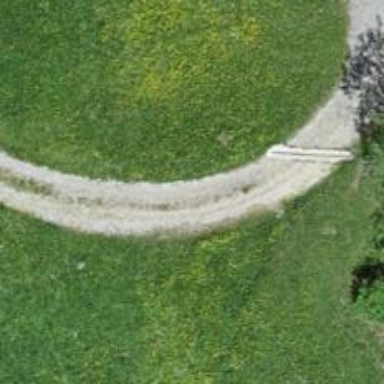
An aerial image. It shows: Gravel track with grade 2 tracktype.